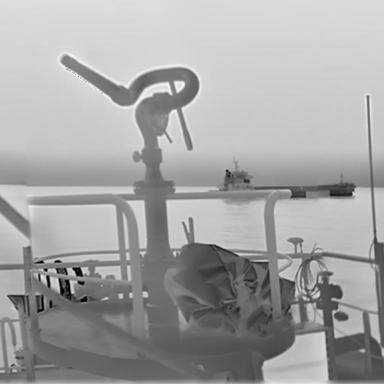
There is a liner in the infrared image.